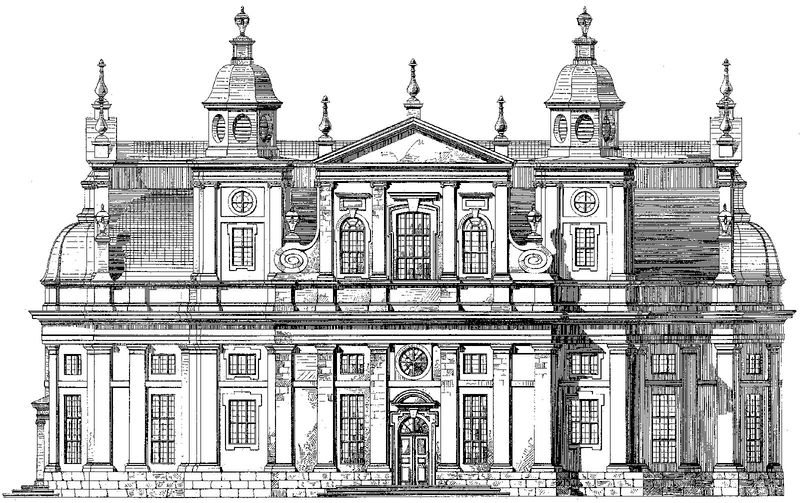
Titel: Dom zu Kalmar
Künstler: Nikodemus d. Ä. Tessin
Standort: Kalmar (EU - Schweden)
Schlagwörter: fenster, laterne, skizze, säule, säulen, tür, zeichnung, dach, gebäude, haus, schloss, architektur, barock, sockel, stein, steine, adel, front, rund, turm, vase, fassade, studie, giebel, mauer, ziegel, pilaster, kuppel, treppe, stufen, tor, zinnen, tusche, burg, türmchen, türme, rundfenster, druck, stich, entwurf, portal, gesims, pforte, risalit, voluten, anwesen, plan, occuli, volute, mittelteil, aufriss, ädikula, fundament, sockelzone, kupel, ochsenauge, rundfenser, sockelzoe